Question: I would like to create ( call) spin buttons (with up/down arrows) in java, any suggestions?

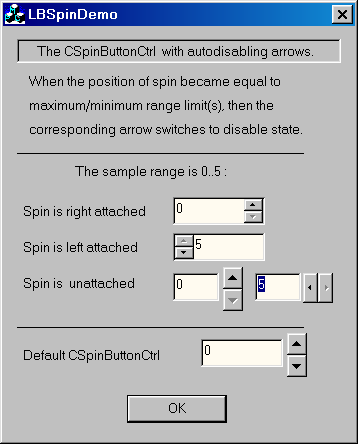
Answer: You can learn how to create spin buttons in the Java online documentation.
<URL>
Have a nice day.